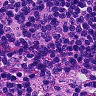
Metastatic tissue present: no